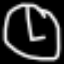
Label: clock